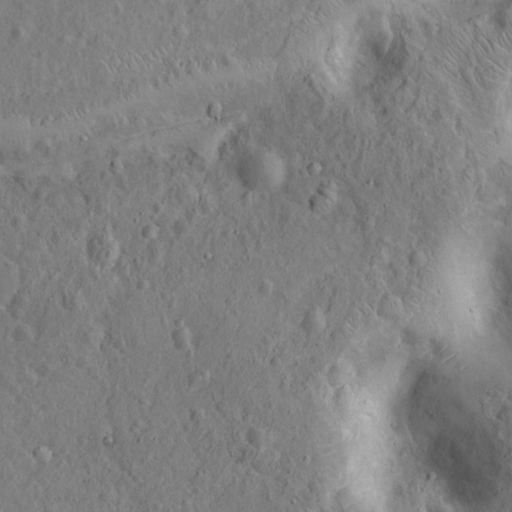
Objects detected: cone, cone, cone, cone